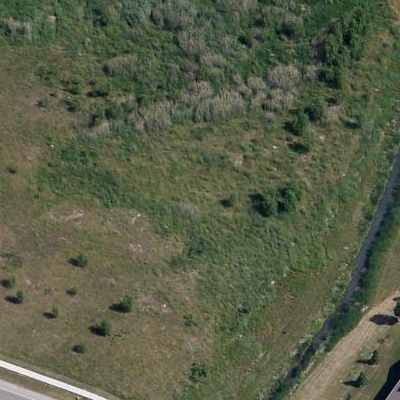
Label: aGrass